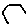
Label: hexagon